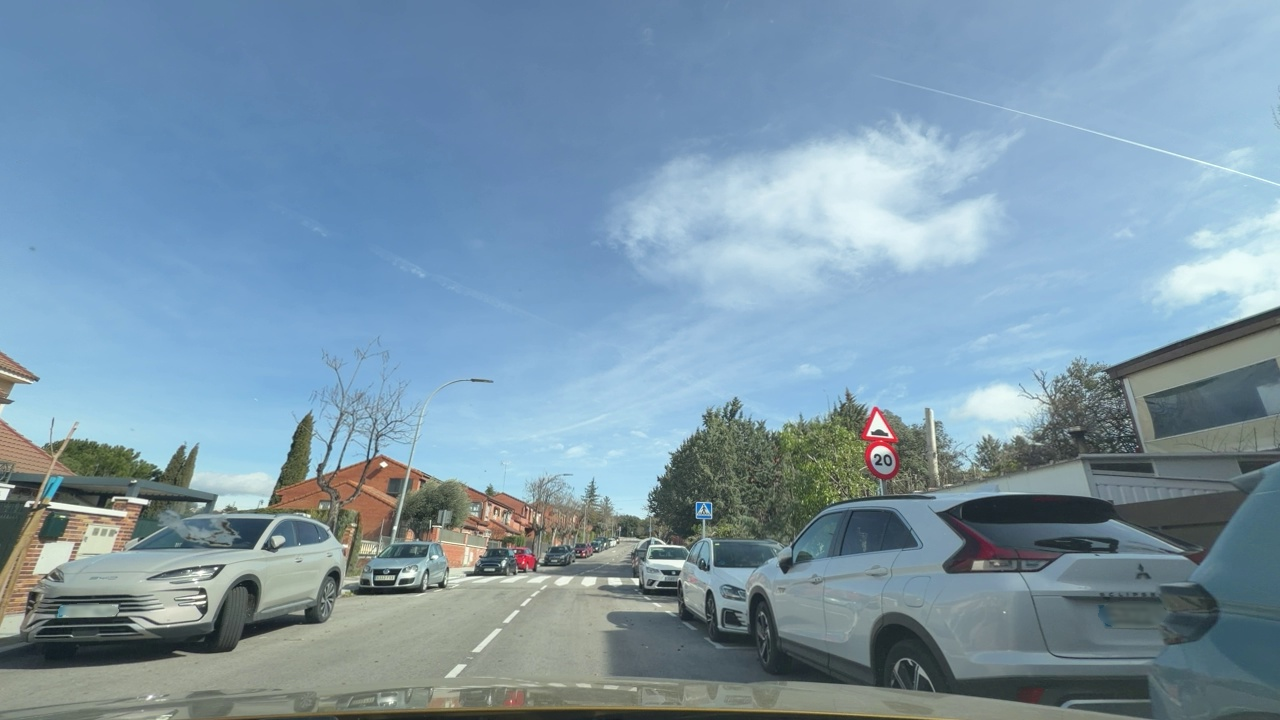
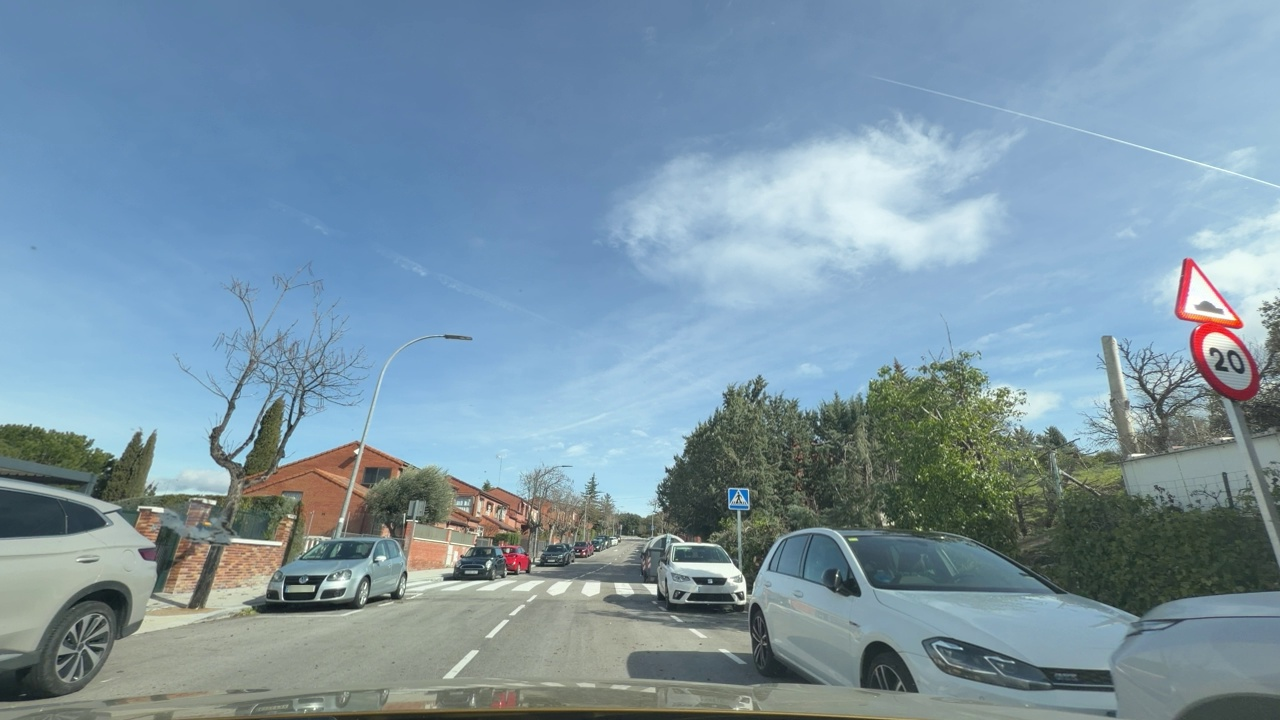
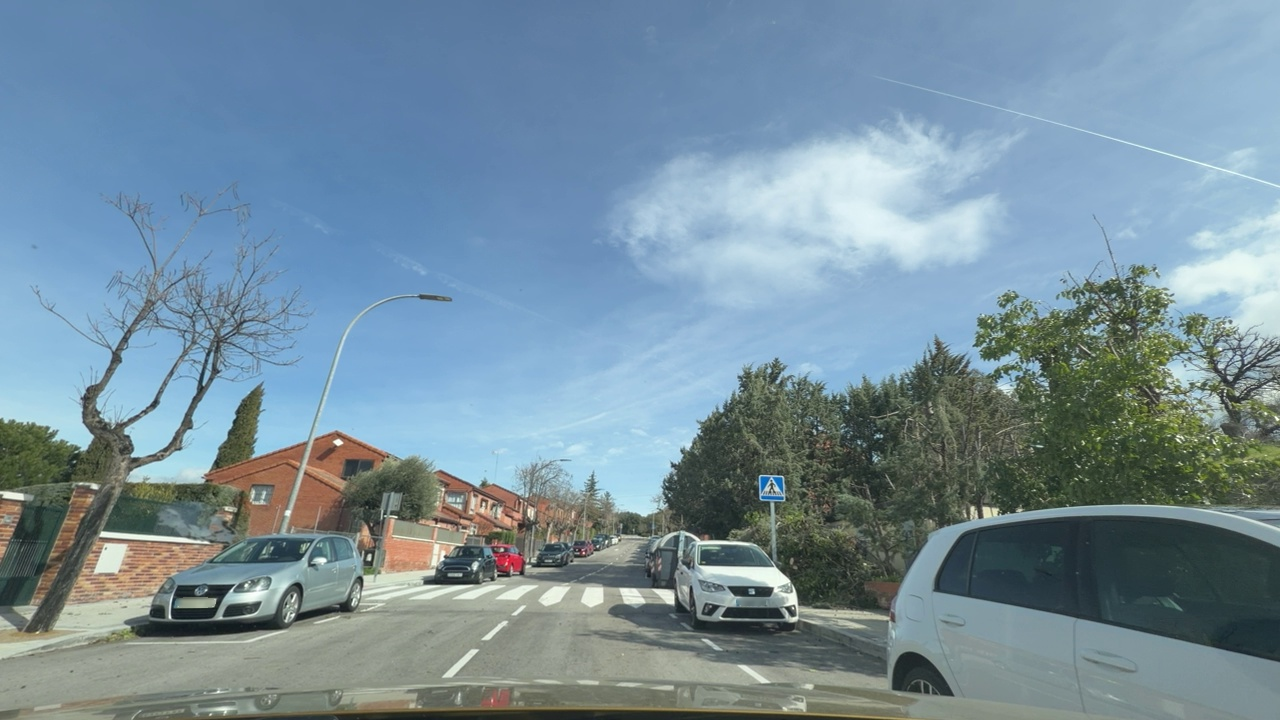
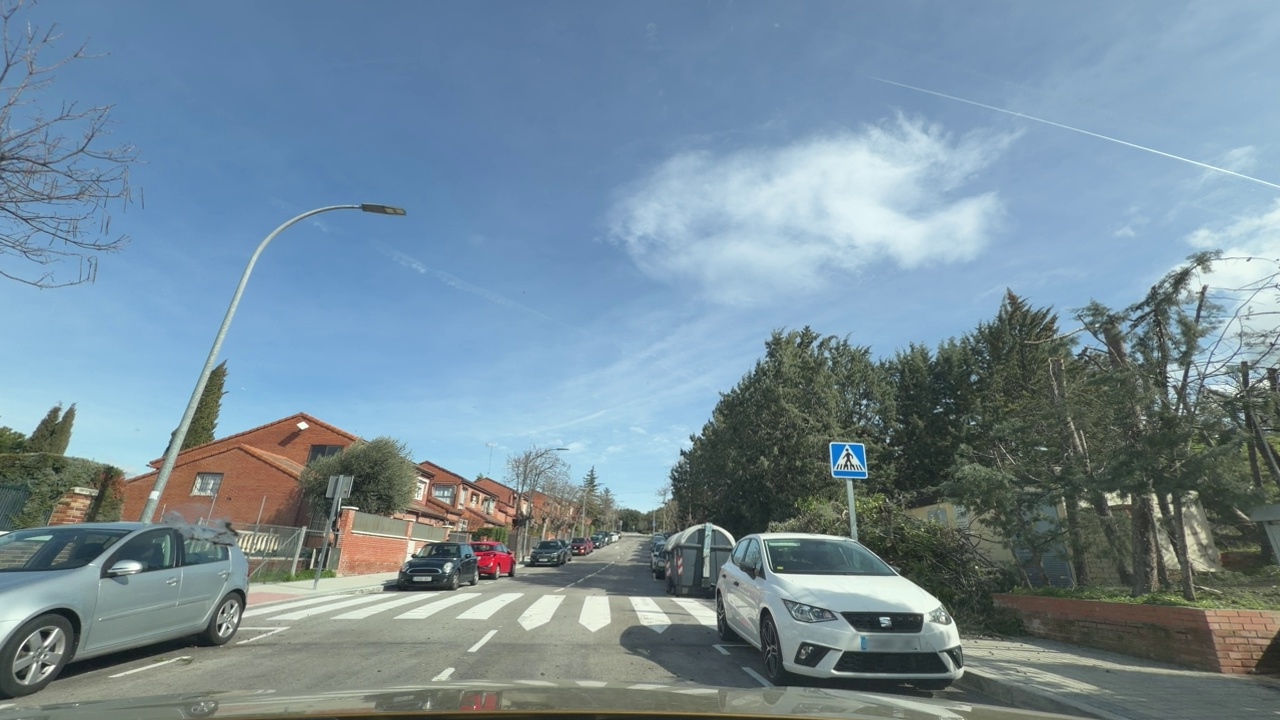
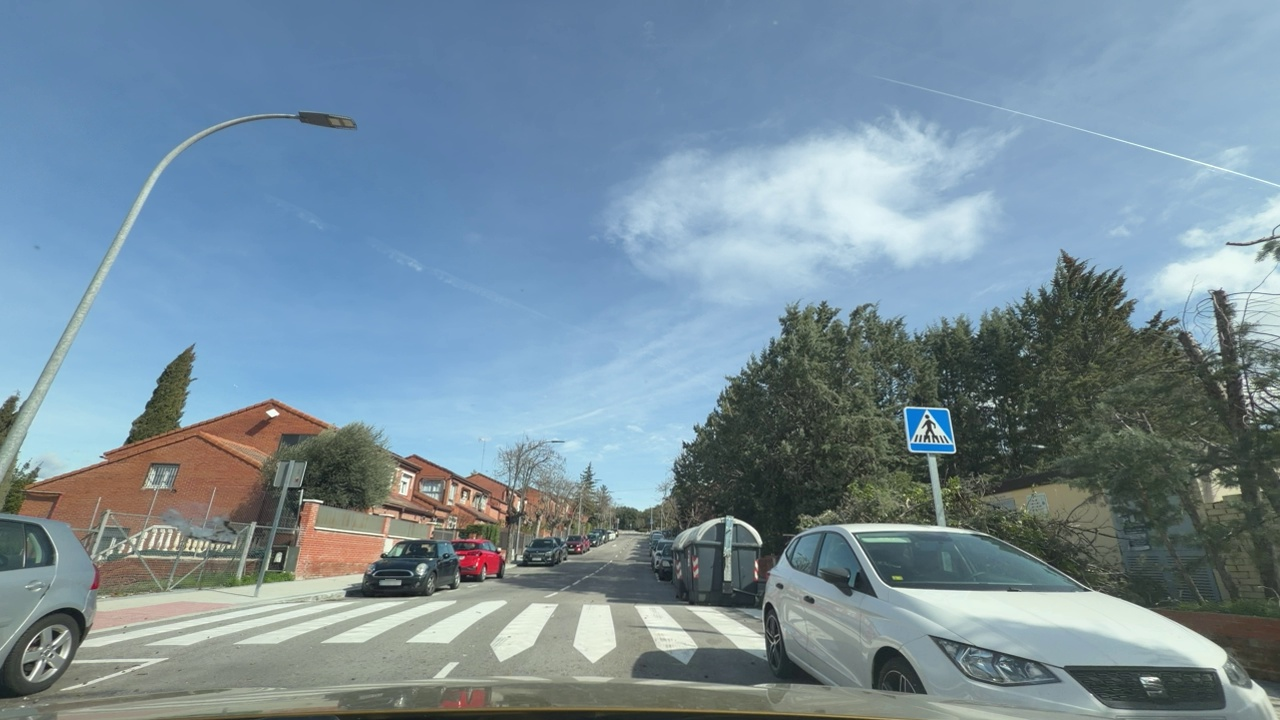
Situation: Lateral parked car
Question: Are vehicles present on the right side of the ego lane?
Answer: Yes
Reasoning: Multiple vehicles appear at the right side of the ego vehicle.

Situation: Lateral parked car
Question: Are vehicles parked parallel or perpendicular to the roadway near the ego lane?
Answer: Yes
Reasoning: The vehicles are parked parallel to the right side of the ego lane.

Situation: Lateral parked car
Question: Does the environment indicate an urban road where curbside parking is permitted?
Answer: Yes
Reasoning: The trees, houses and traffic signals indicate this is an urban environment.

Situation: Lateral parked car
Question: Is the ego vehicle traveling in a middle lane with traffic lanes on both sides?
Answer: No
Reasoning: The ego vehicle is travelling in the right lane of a two-way, single lane road.

Situation: Lateral parked car
Question: Are vehicles present on the left side of the ego lane?
Answer: No
Reasoning: The vehicles seen at the left side of the ego vehicle are parked with an empty lane between them and the ego vehicle.